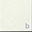
Piece: xx